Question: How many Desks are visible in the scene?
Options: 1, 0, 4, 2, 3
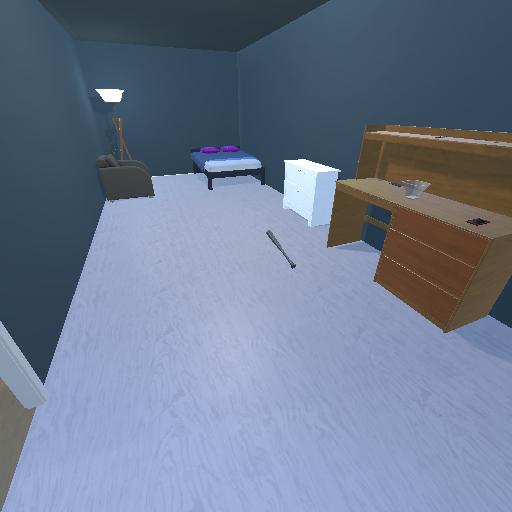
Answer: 1